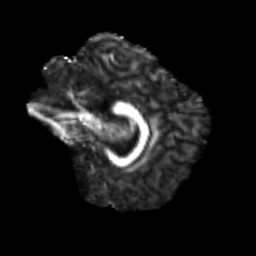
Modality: FA
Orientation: sagittal
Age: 25
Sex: male
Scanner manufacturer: siemens
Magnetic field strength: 3 T
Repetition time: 3.5 s
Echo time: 0.113 s